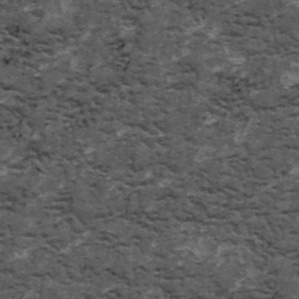
Label: frost